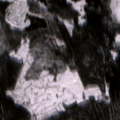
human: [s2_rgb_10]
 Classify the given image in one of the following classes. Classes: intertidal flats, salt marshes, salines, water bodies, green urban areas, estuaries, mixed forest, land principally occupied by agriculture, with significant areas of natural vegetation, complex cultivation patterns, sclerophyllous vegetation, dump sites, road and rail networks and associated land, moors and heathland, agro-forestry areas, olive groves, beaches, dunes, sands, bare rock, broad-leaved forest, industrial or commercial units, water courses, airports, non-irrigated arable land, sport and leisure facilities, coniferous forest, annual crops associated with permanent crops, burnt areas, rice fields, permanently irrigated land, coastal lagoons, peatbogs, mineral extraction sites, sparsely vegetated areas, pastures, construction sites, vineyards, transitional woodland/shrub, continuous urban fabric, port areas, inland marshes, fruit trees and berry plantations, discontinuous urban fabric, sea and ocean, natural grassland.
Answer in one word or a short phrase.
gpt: coniferous forest, mixed forest, transitional woodland/shrub, peatbogs